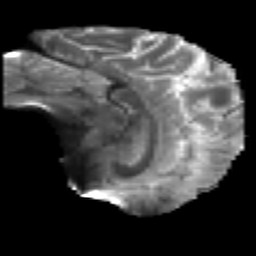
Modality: T2w
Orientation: sagittal
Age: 48
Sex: male
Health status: healthy
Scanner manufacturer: philips
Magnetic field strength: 3 T
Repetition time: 4.378 s
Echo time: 0.09797 s